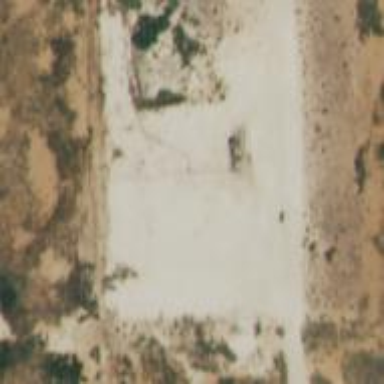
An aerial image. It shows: Wellsite surrounded by sand.